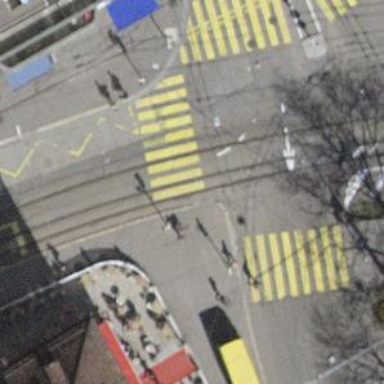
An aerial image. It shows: Marked crossing with traffic signals.